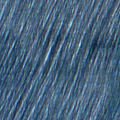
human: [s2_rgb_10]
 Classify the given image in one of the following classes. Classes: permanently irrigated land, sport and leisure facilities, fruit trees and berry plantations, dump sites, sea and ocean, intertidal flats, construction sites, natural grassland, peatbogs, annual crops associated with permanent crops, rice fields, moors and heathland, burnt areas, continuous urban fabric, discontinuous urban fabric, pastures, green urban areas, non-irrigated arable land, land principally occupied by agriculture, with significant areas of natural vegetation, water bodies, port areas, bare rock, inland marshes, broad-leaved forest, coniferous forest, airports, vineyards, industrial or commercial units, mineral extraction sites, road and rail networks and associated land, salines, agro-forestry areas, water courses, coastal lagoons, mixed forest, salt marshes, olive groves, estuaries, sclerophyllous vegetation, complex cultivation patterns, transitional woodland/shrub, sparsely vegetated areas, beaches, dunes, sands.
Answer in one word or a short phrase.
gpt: continuous urban fabric